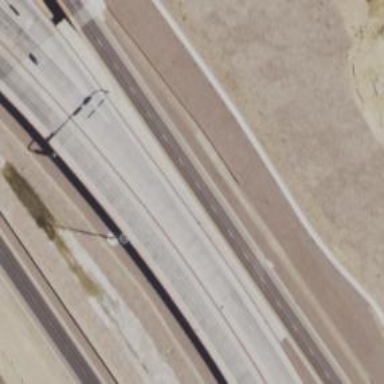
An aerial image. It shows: Primary highway.